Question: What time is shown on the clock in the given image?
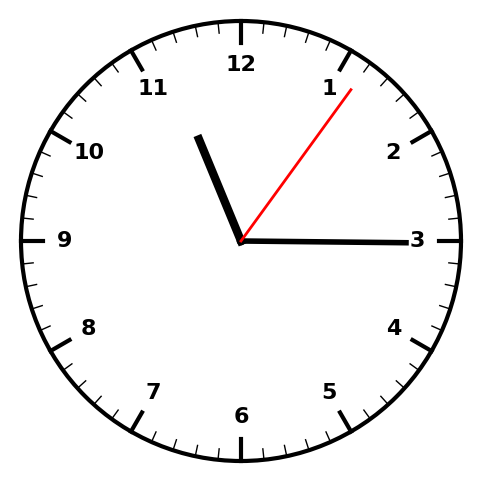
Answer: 11:15:06